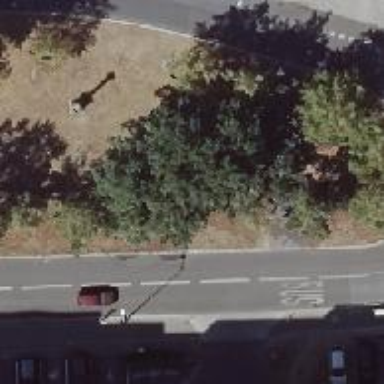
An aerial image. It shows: Leafless deciduous tree in avenue setting.